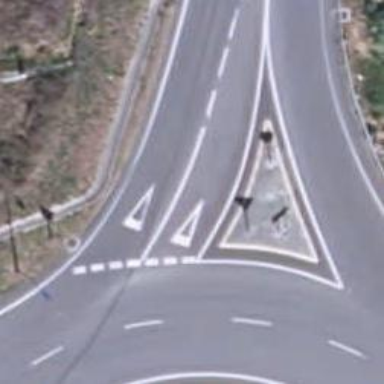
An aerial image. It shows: Road with "give way" sign.